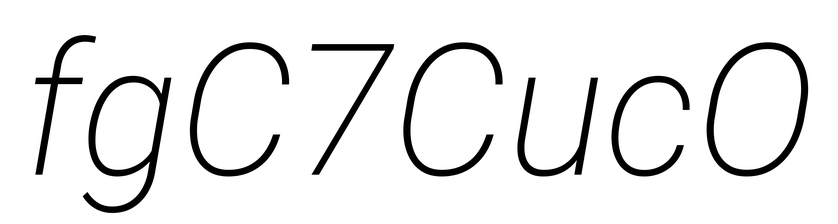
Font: Roboto-Italic_ExtraLight_Italic